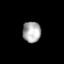
Tissue: prostate
Cell type: NK cells
Senescence score: 0.8121
Nuclear area (px): 375
Mean DAPI intensity: 170.016